Interaction volume radius: 10 \u00c5
Interaction volume height: 15 \u00c5
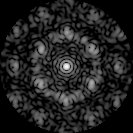
Disorder parameter: 0.6094